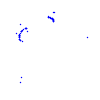
Particle: kaon